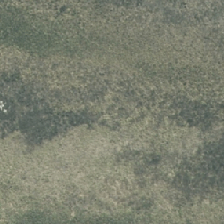
Land cover: herbaceous_freshwater_vege